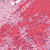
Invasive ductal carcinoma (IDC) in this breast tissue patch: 1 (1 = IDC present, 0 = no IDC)